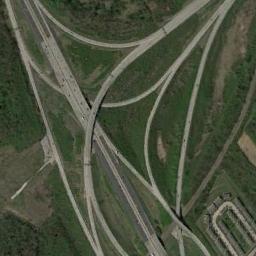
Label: overpass